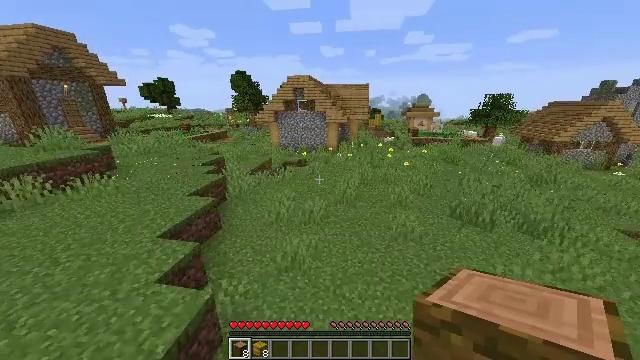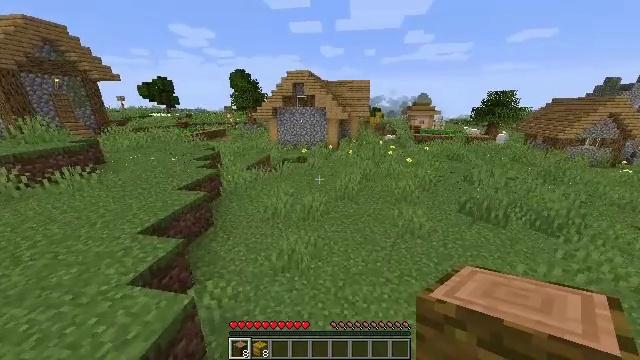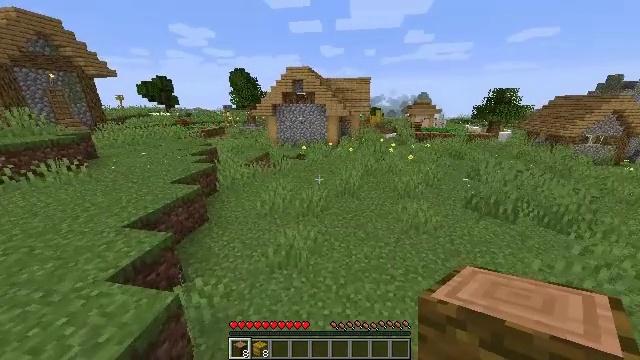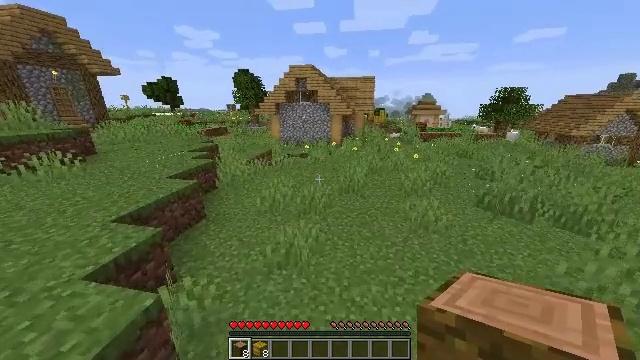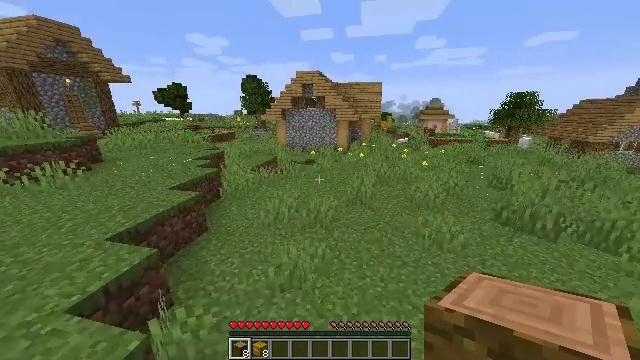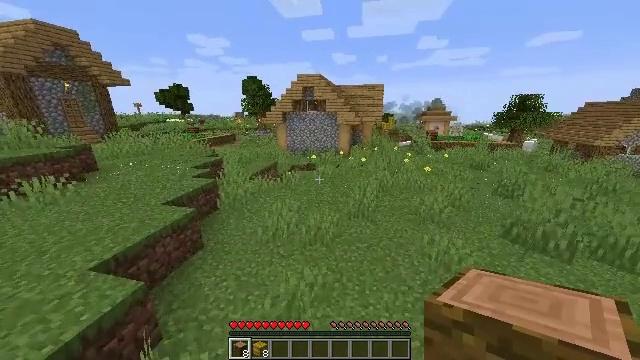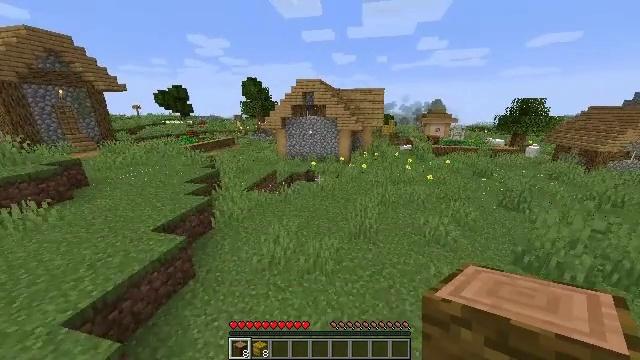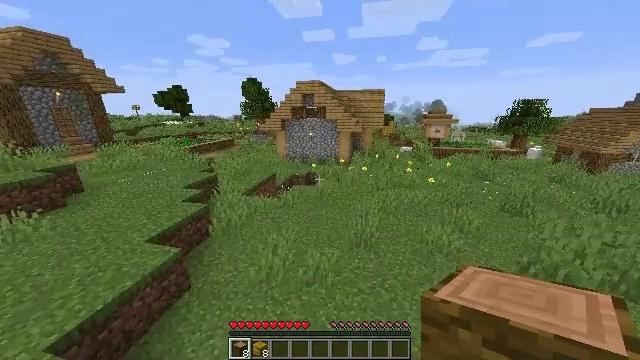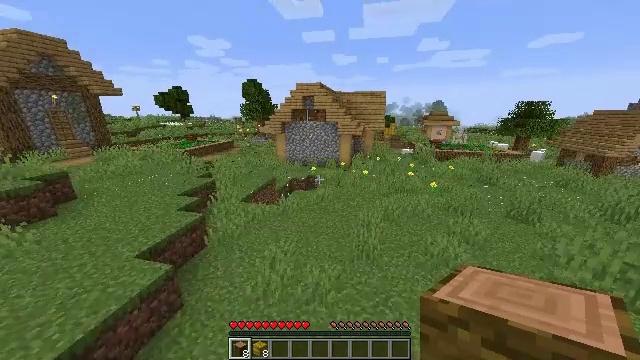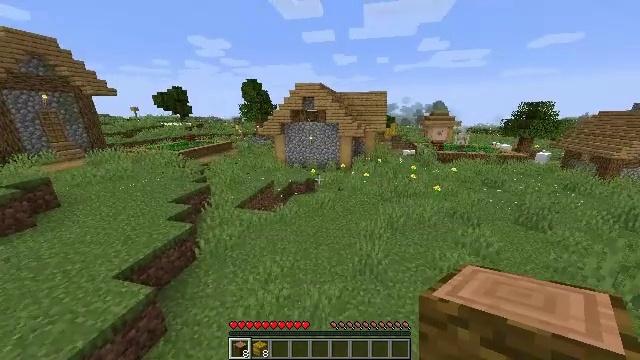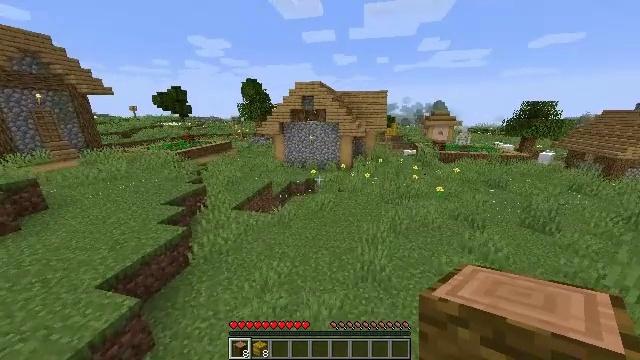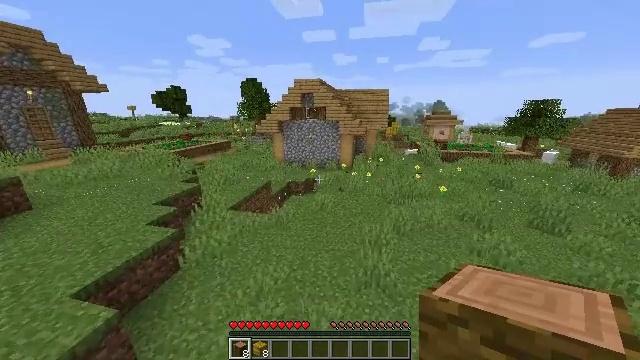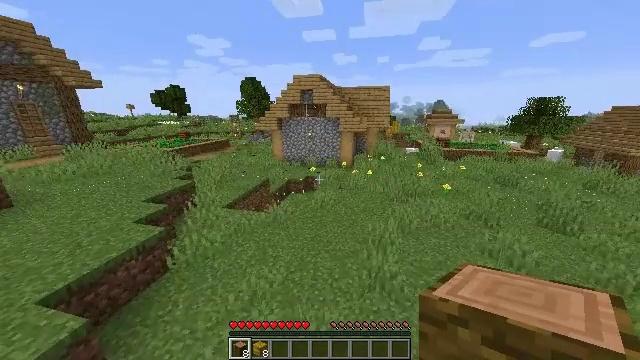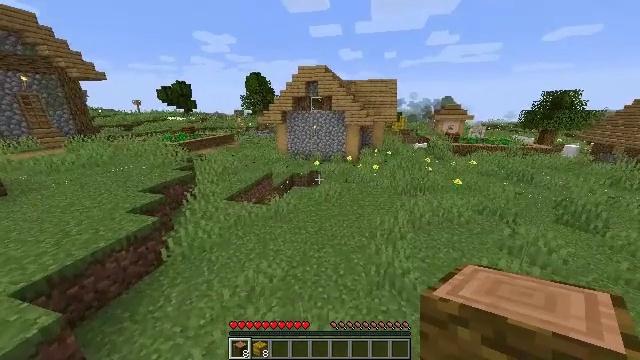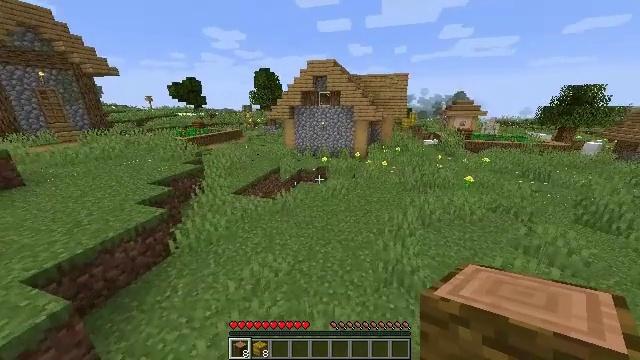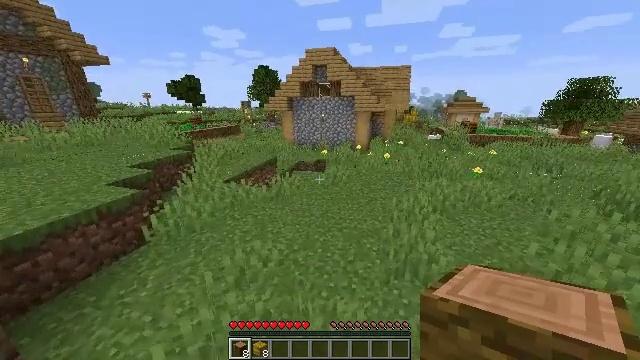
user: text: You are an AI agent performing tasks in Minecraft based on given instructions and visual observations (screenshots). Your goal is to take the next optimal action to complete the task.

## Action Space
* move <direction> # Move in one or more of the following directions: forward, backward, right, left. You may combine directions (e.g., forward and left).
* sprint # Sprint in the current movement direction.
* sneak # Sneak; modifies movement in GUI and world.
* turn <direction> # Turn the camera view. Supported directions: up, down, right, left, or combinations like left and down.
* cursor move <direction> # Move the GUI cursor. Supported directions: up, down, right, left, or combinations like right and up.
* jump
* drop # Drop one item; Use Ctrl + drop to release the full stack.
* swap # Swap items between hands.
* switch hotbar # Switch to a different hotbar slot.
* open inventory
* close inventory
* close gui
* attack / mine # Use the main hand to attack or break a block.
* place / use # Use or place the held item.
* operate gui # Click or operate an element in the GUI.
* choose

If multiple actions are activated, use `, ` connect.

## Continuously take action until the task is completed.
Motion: motion action
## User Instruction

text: Get jungle planks from jungle logs in inventory.
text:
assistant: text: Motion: move forward, sprint, jump
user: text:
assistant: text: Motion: move forward, sprint, jump
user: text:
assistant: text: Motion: move forward, sprint, jump
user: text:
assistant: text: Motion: move forward, sprint, turn left and up, jump
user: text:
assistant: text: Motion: move forward, sprint
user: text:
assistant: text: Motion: move forward, sprint
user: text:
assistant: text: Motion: move forward, sprint
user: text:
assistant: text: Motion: move forward, sprint
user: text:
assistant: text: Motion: move forward, sprint
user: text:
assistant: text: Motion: move forward, sprint
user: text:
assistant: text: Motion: move forward, sprint
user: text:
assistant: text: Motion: move forward, sprint
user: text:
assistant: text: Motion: move forward, sprint, turn left
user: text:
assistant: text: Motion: move forward, sprint, turn left, jump
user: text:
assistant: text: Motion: move forward, sprint, jump
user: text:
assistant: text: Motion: move forward, sprint, jump
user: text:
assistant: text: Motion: move forward, sprint, jump
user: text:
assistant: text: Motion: move forward, sprint, jump
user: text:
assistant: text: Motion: move forward, sprint, jump
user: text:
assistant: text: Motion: move forward, sprint, jump
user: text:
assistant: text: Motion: move forward, sprint, turn down, jump
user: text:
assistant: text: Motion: move forward, sprint, turn down, jump
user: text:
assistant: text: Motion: move forward, sprint, turn down, jump
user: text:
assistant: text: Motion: move forward, sprint, jump
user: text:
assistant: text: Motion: move forward, sprint, turn down, jump
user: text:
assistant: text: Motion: move forward, sprint, turn left and down, jump
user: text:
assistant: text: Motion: move forward, sprint, turn left and down, jump
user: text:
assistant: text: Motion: move forward, sprint, turn down, jump
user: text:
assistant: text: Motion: move forward, sprint, jump
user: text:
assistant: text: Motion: move forward, sprint, jump